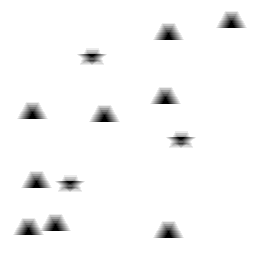
Squares: 0
Triangles: 9
Stars: 3
Total shapes: 12